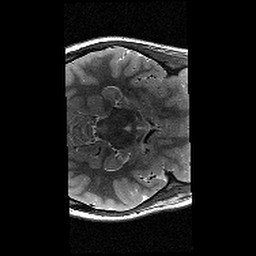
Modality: T2w
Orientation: axial
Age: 12
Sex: female
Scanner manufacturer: siemens
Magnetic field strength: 3 T
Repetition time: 9.23 s
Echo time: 0.067 s